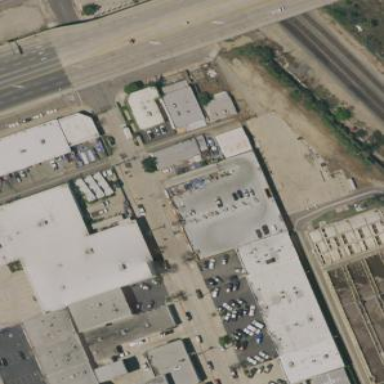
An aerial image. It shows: Industrial building.